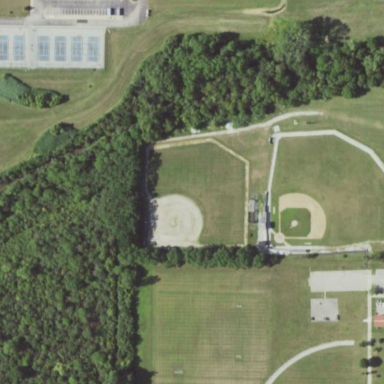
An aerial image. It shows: Baseball pitch for leisure land.